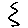
Label: zigzag